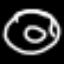
Label: donut